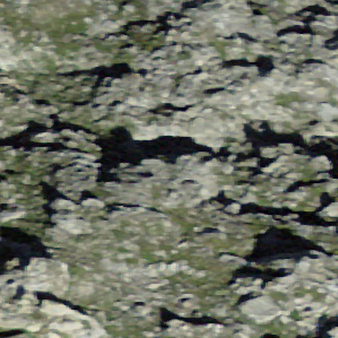
Label: bouldering_area